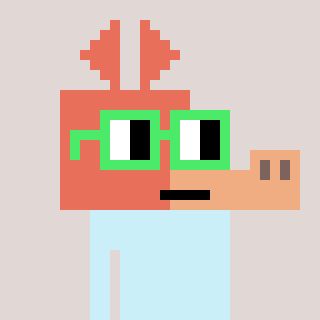
a pixel art character with square light green glasses, a aardvark-shaped head and a grayscale-colored body on a warm background